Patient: sex M, age 36
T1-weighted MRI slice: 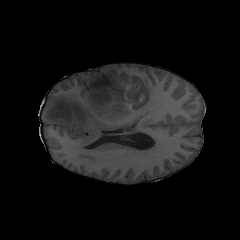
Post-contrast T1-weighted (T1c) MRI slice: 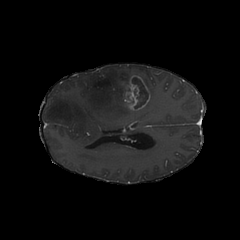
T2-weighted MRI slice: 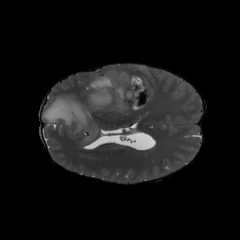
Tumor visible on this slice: yes
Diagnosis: Glioblastoma, IDH-wildtype
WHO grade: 4